Aerial crown-view tile of a tropical tree (Barro Colorado Island, Panama), acquired 20240918:
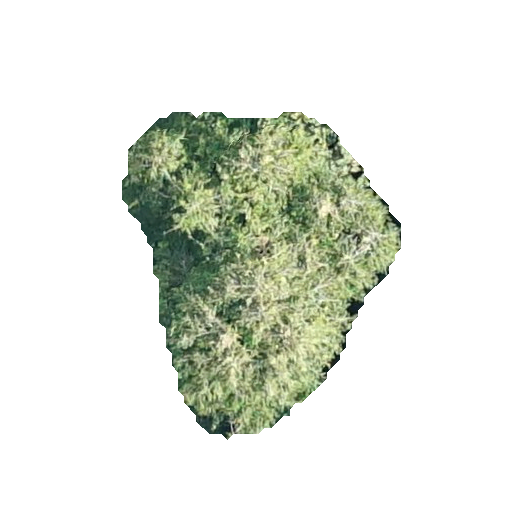
Species: Quararibea stenophylla
GBIF accepted scientific name: Quararibea stenophylla
Crown area: 96.416 m²